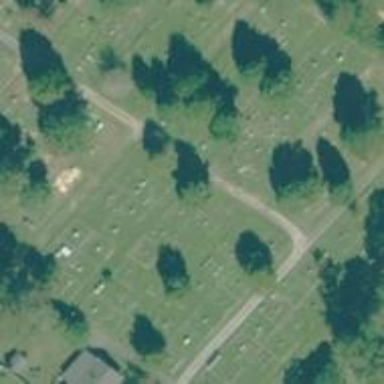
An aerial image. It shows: Cemetery.